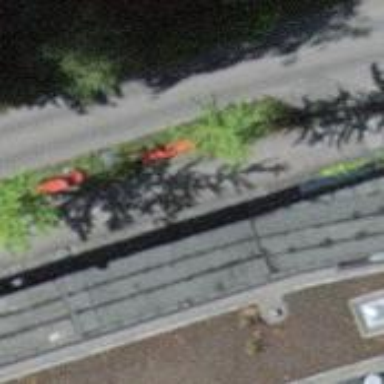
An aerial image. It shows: Red bench.